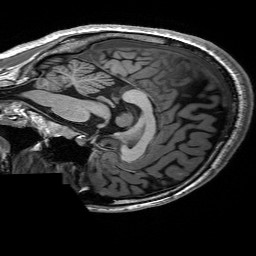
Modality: T1w
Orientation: sagittal
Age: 23
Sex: female
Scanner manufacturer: siemens
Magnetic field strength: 3 T
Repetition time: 2.53 s
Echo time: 0.00227 s